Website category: auto
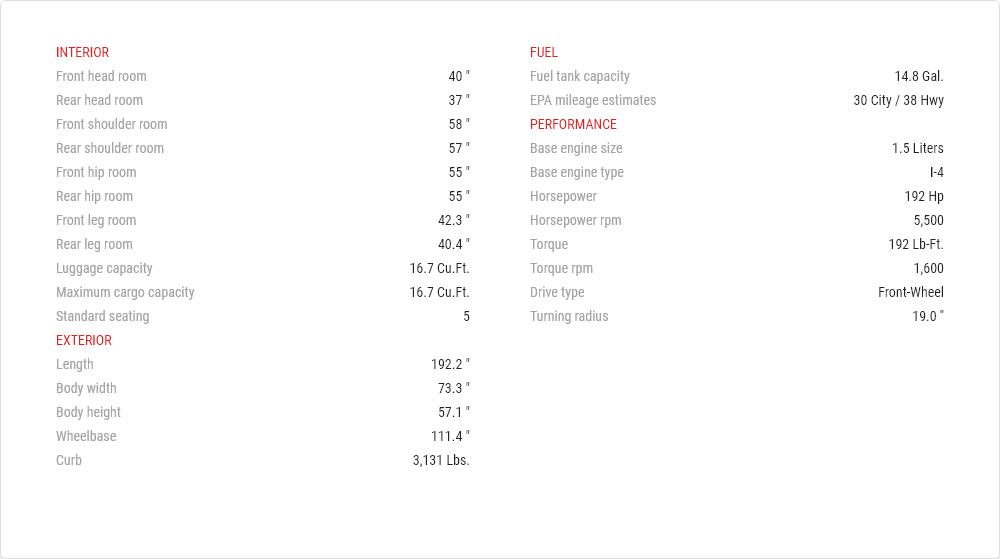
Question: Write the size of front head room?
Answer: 40 "

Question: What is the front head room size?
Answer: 40 "

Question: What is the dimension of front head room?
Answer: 40 "

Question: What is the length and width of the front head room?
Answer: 40 "

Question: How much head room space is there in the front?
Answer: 40 "

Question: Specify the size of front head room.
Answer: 40 "

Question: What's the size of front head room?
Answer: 40 "

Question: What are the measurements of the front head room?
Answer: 40 "

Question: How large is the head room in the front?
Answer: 40 "

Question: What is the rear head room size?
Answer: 37 "

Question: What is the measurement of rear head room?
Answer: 37 "

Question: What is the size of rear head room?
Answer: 37 "

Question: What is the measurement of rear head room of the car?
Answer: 37 "

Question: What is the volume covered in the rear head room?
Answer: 37 "

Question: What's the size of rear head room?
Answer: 37 "

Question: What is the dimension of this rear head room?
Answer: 37 "

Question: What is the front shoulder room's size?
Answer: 58 "

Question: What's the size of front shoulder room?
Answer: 58 "

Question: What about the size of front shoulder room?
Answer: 58 "

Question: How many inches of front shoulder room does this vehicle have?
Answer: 58 "

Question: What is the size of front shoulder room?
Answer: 58 "

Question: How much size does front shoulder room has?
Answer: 58 "

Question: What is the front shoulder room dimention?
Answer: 58 "

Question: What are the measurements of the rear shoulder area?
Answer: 57 "

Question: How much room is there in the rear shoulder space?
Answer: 57 "

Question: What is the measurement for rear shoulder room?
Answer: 57 "

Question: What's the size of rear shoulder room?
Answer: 57 "

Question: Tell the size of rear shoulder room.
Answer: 57 "

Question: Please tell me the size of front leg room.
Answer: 42.3 "

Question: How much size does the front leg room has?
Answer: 42.3 "

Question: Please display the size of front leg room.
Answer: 42.3 "

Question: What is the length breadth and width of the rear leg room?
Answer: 40.4 "

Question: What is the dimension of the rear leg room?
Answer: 40.4 "

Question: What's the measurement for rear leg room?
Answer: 40.4 "

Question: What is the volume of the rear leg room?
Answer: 40.4 "

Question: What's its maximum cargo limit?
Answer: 16.7 cu.ft.

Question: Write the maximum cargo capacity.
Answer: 16.7 cu.ft.

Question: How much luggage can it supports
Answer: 16.7 cu.ft.

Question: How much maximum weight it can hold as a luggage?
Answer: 16.7 cu.ft.

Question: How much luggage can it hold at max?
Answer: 16.7 cu.ft.

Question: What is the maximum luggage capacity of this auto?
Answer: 16.7 cu.ft.

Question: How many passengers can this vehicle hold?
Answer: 5

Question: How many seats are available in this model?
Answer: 5

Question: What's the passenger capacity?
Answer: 5

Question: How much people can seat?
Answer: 5

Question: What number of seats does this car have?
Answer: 5

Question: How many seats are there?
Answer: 5

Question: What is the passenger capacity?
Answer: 5

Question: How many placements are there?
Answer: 5

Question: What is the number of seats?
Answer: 5

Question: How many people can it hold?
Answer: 5

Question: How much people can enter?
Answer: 5

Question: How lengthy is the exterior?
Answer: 192.2 "

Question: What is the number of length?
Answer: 192.2 "

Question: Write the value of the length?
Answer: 192.2 "

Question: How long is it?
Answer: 192.2 "

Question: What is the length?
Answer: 192.2 "

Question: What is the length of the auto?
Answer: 192.2 "

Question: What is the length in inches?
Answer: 192.2 "

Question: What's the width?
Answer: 73.3 "

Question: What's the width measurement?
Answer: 73.3 "

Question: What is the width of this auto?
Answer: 73.3 "

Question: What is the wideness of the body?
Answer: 73.3 "

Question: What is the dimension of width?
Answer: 73.3 "